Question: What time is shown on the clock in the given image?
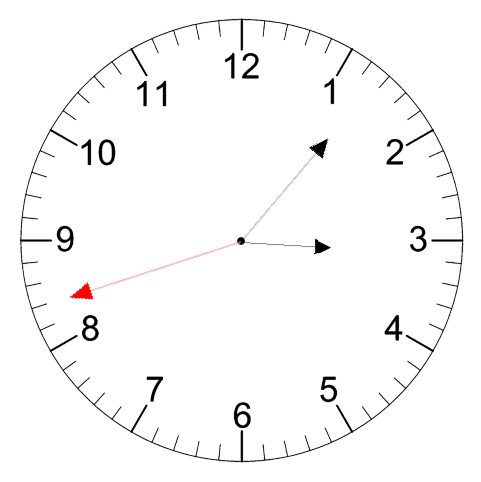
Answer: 03:06:42